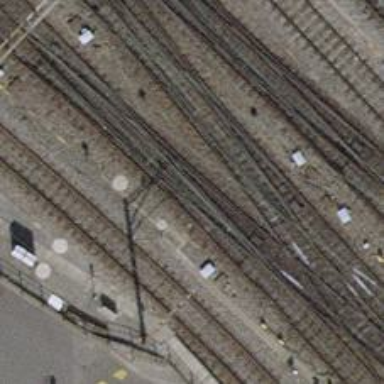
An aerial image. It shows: Single-track railway with electrified contact lines.